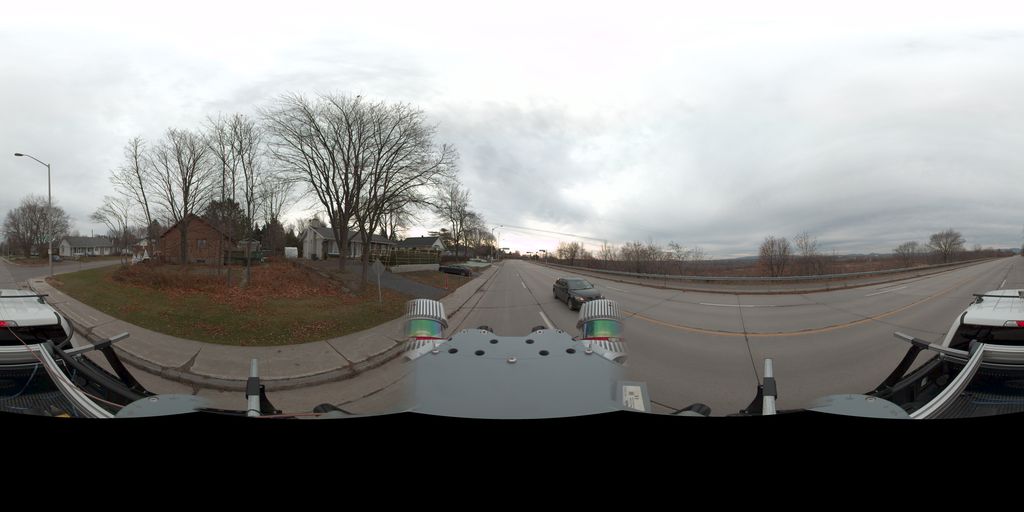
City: quebec_city